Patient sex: M
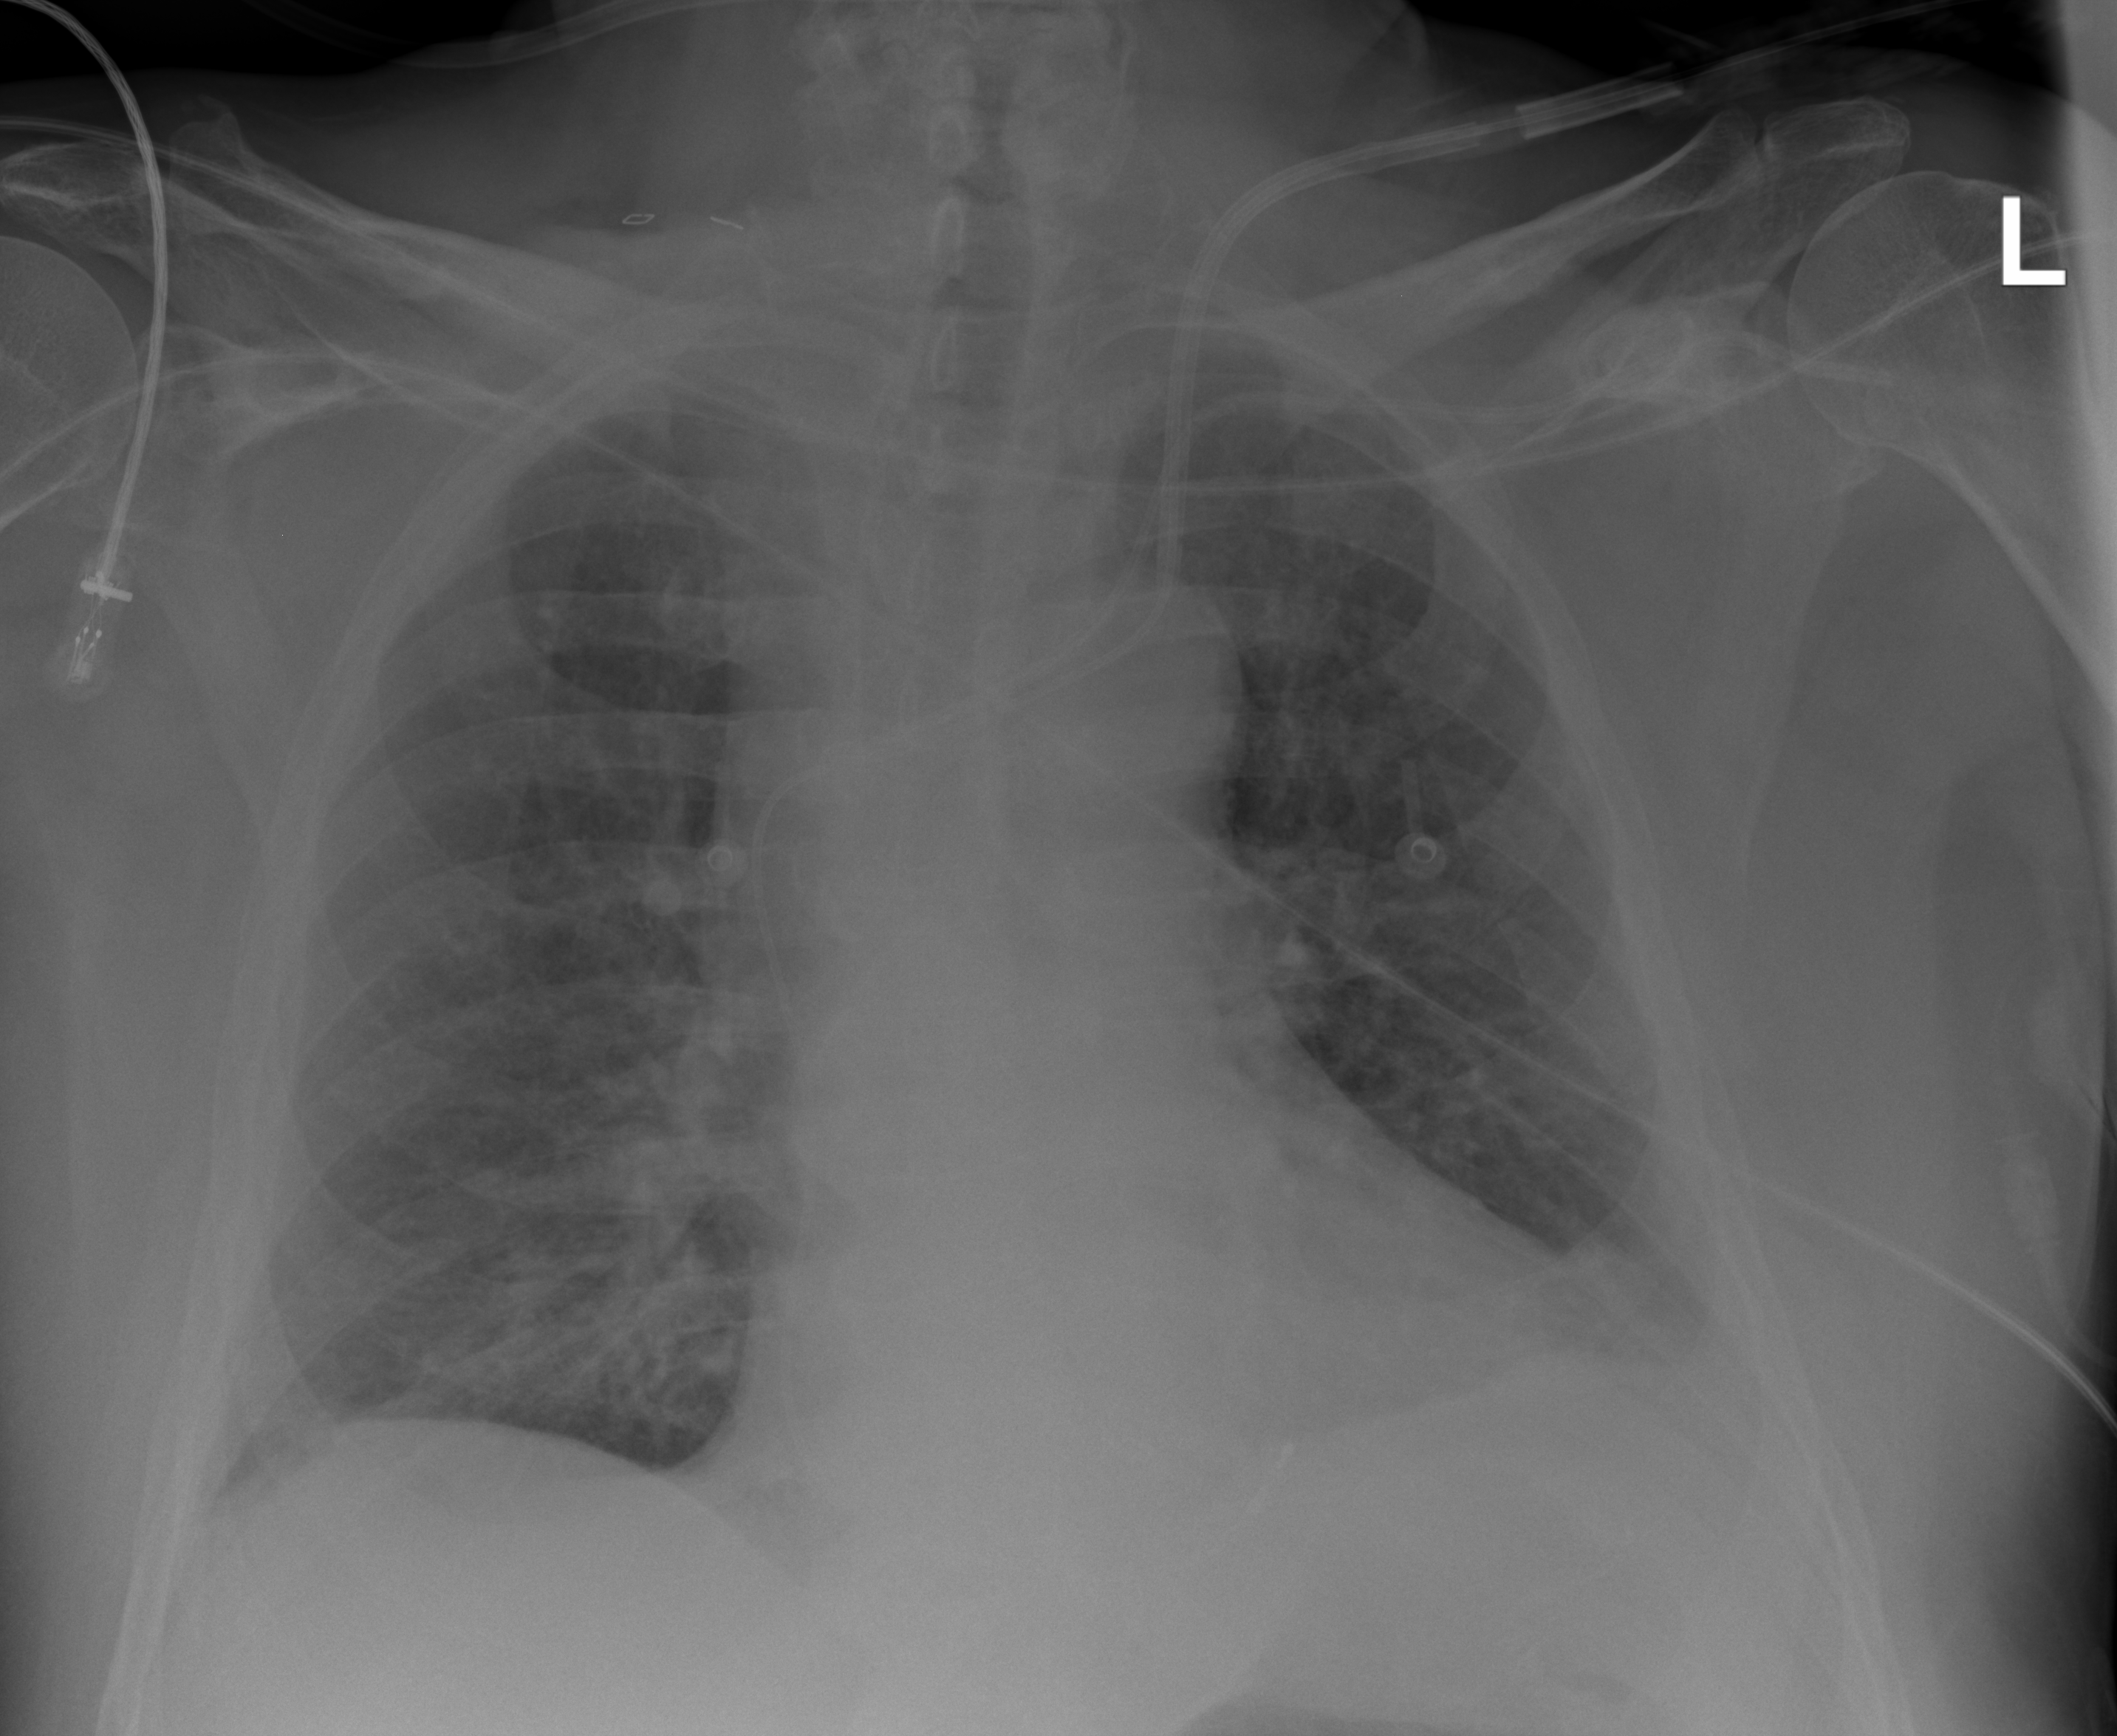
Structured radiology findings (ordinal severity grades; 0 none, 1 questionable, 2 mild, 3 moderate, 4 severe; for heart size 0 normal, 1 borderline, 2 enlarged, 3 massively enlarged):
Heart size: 1
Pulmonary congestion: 2
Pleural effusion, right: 0
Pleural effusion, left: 2
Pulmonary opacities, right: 2
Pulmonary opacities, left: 2
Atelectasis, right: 2
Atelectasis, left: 2